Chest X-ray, AP view. Patient: 40 years old, sex F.
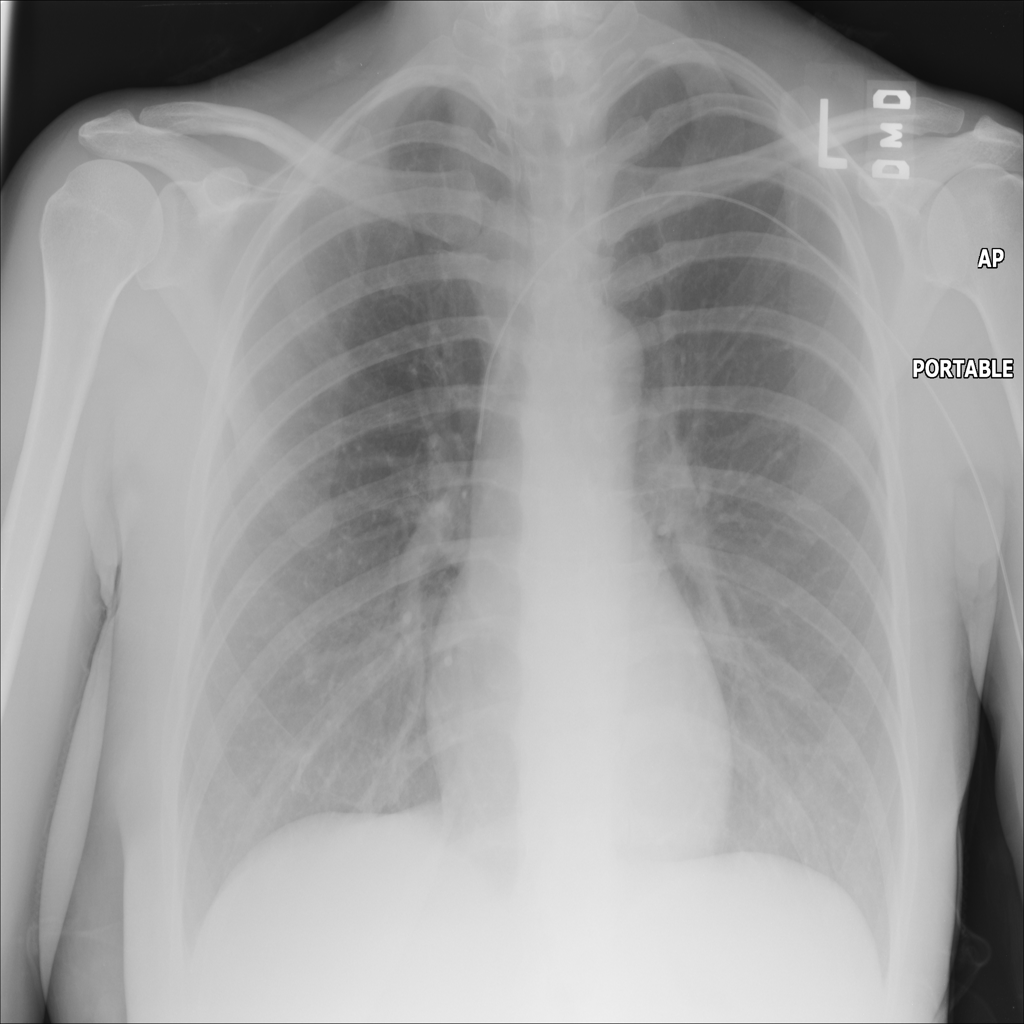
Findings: No Finding